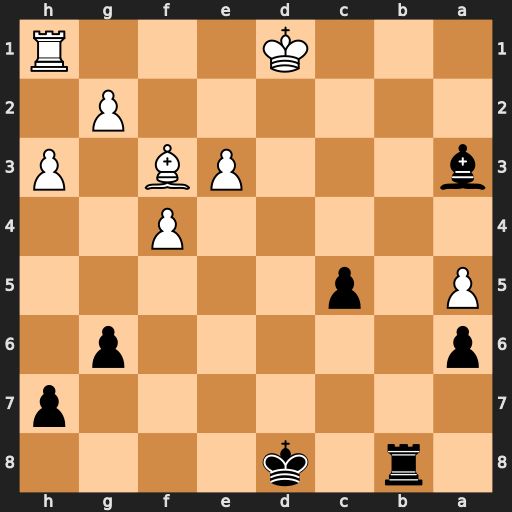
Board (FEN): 1r1k4/7p/p5p1/P1p5/5P2/b3PB1P/6P1/3K3R
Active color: b
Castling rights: -
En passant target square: -
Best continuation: Rb1+ Ke2 Rxh1